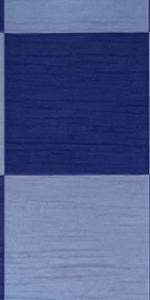
Label: Empty